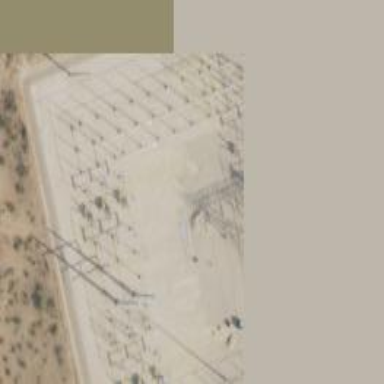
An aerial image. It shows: Switch for power supply.